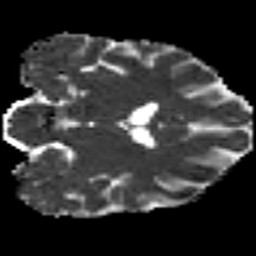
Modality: MD
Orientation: coronal
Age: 29
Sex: male
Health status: ill
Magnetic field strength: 3 T
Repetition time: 9 s
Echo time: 0.093 s